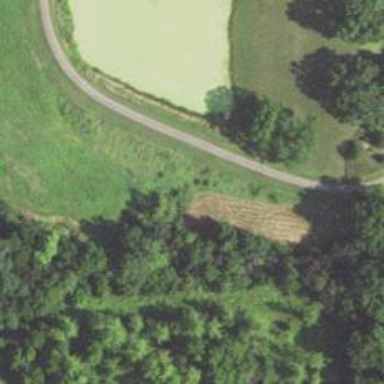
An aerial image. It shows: Culvert tunnel.